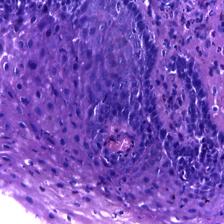
Diagnosis: OSCC